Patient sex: M
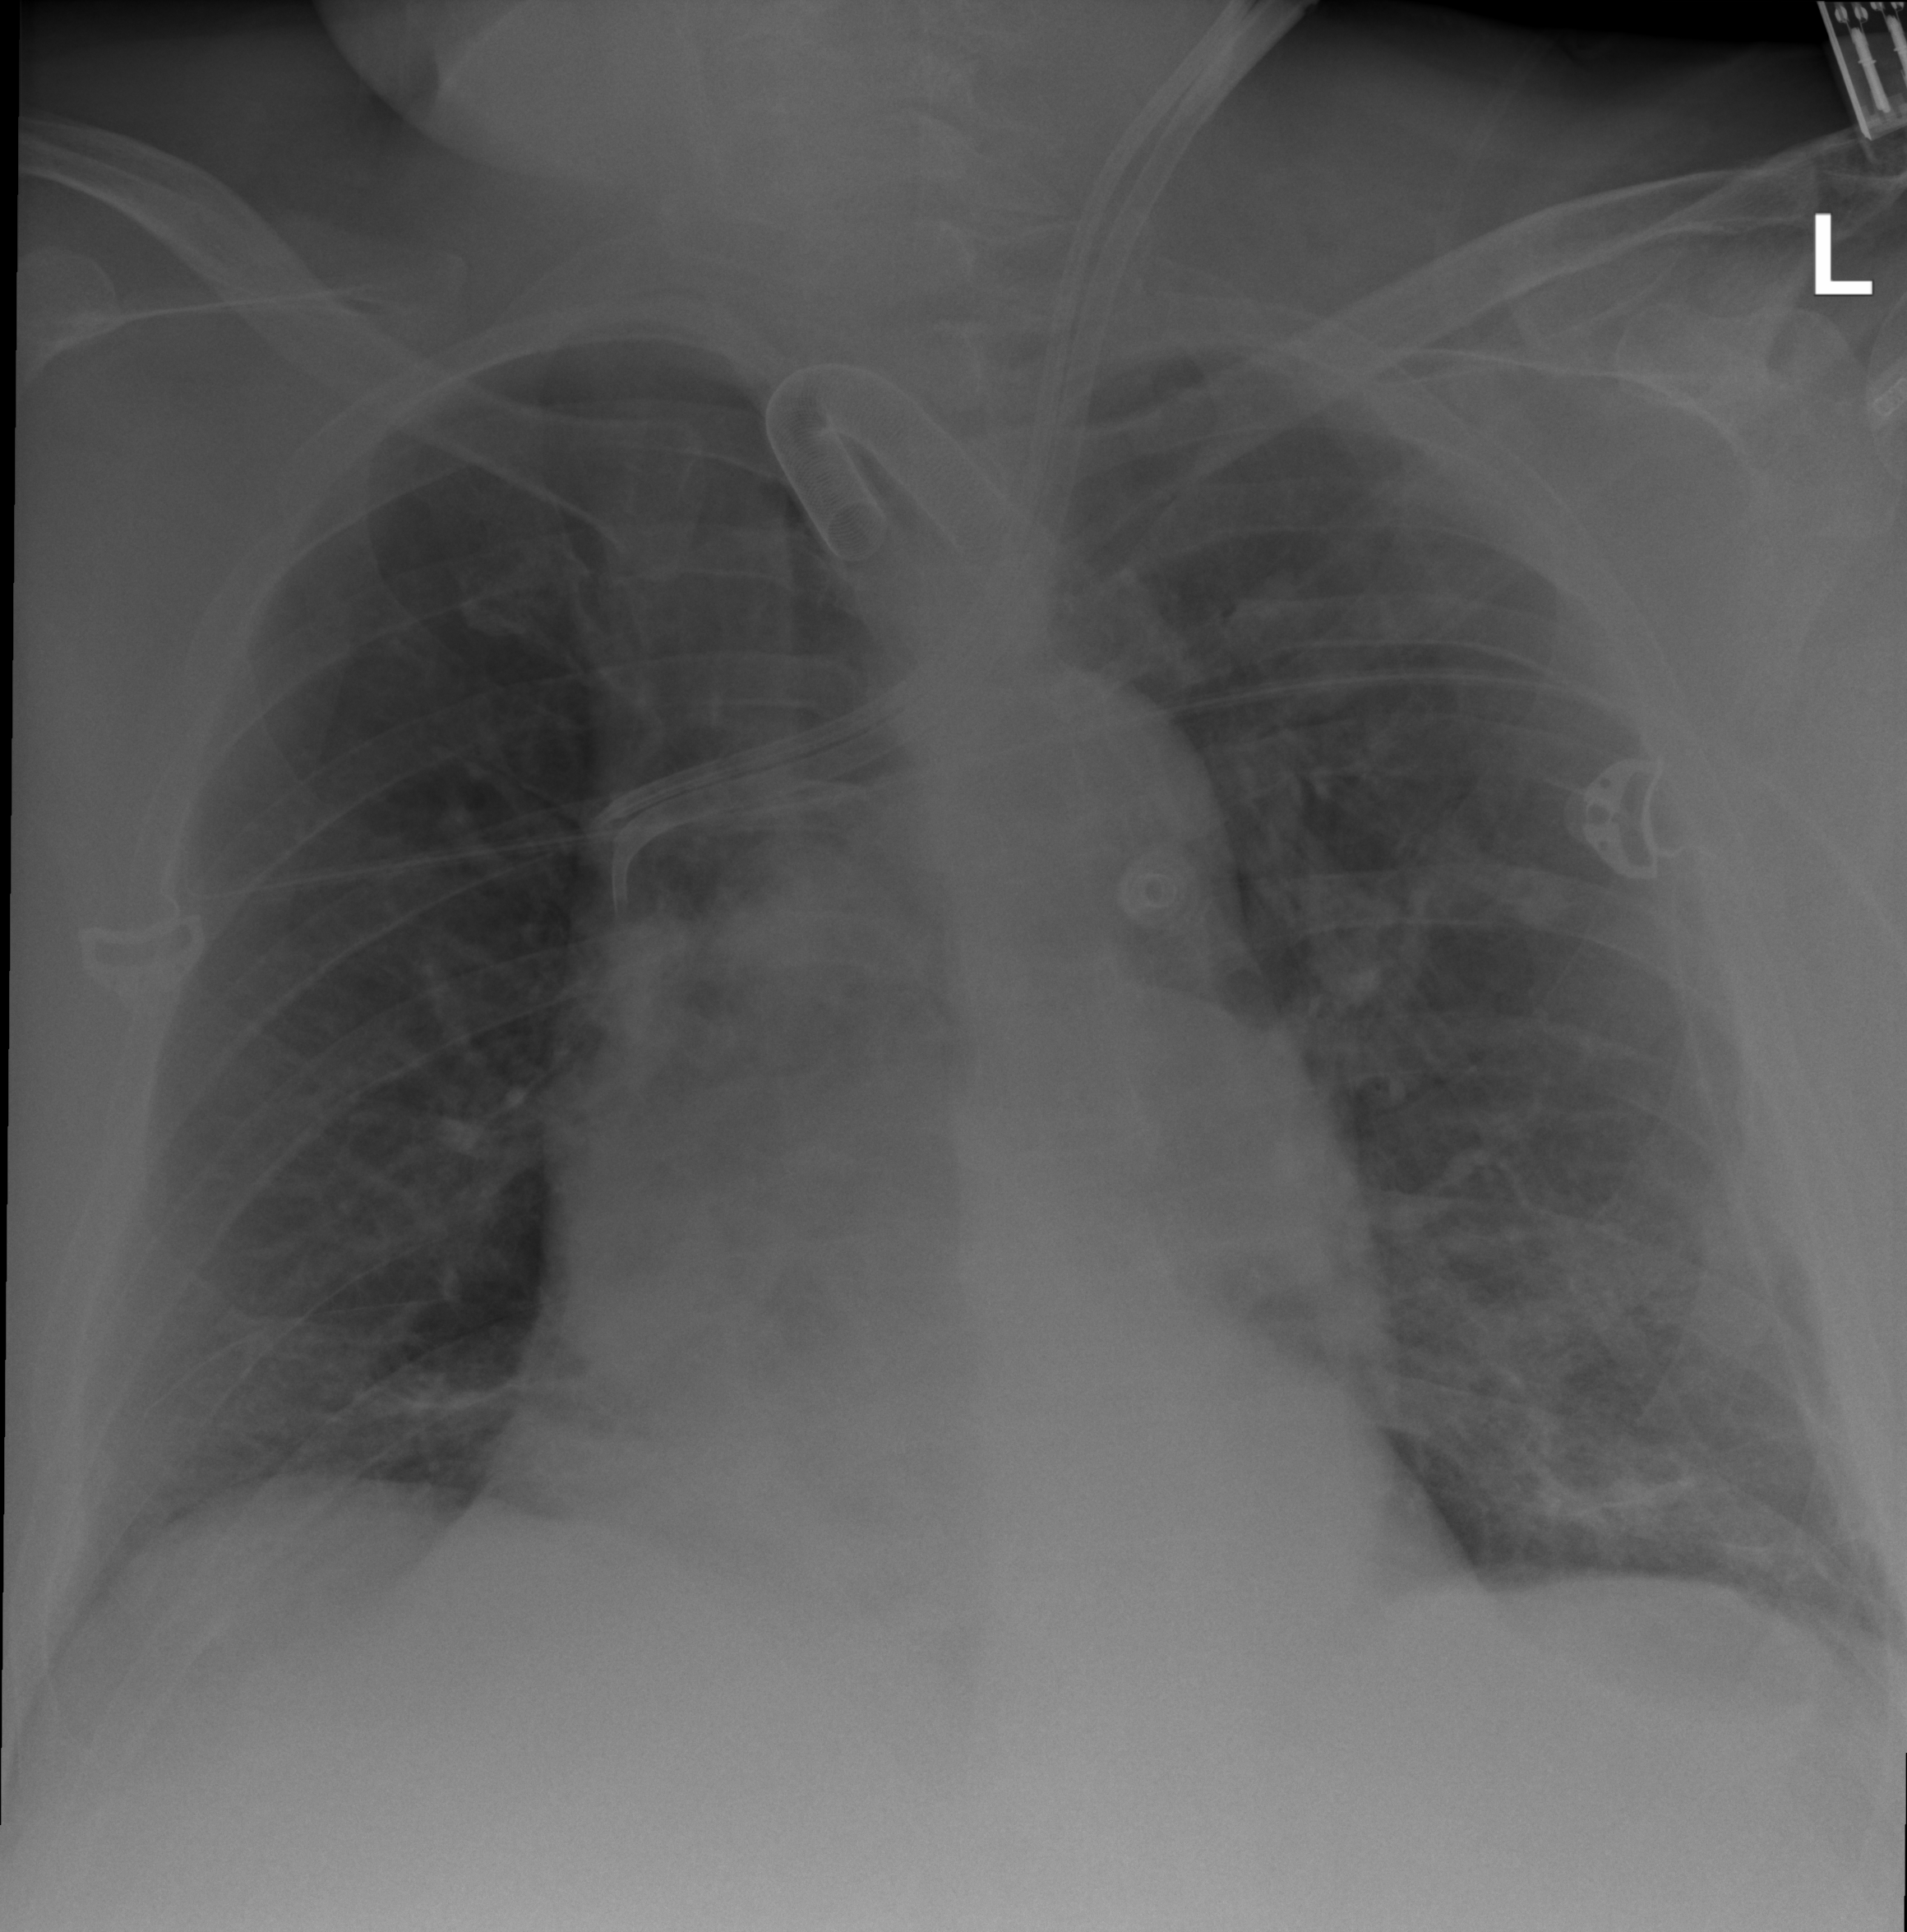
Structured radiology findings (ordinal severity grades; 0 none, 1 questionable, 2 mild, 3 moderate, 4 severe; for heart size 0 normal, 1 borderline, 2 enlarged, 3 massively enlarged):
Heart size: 2
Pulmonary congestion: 2
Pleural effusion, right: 0
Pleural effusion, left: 0
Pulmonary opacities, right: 0
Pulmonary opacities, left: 0
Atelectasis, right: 2
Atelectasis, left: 2